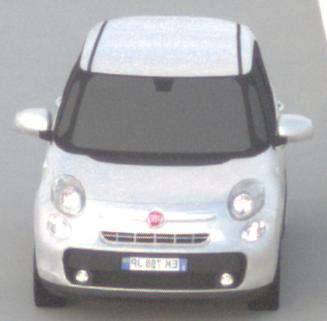
Make: Fiat
Model: 500L 1.4 16V
Detailed model: 500L (199)
Model produced from: 2012/10
Model produced until: 2017/05
Doors: 5
Color: white
Road condition: dry road
Daytime: sunrise or sunset
Contrast: low contrast